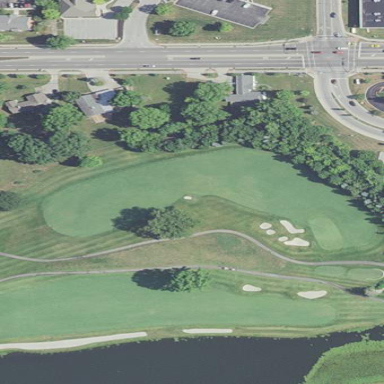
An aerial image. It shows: Grassy area designated as golf fairway.